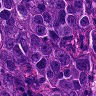
Metastatic tissue present: yes